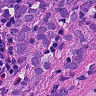
Metastatic tissue present: yes